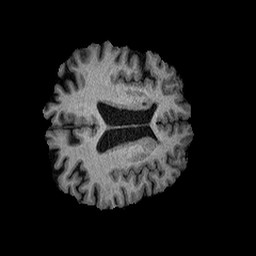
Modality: T1w
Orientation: axial
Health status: healthy